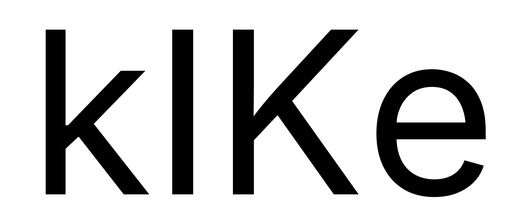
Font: Inter_Regular